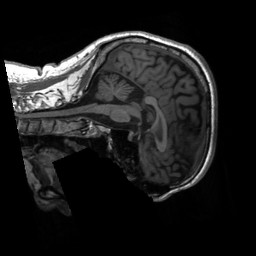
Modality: T1w
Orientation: sagittal
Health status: healthy
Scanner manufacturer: siemens
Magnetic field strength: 3 T
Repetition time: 2.3 s
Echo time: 0.00207 s